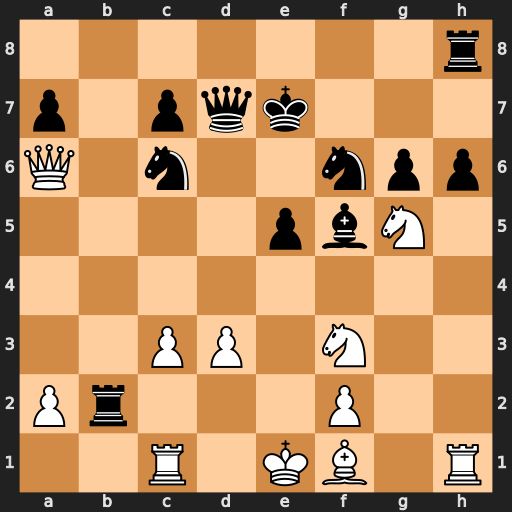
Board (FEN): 7r/p1pqk3/Q1n2npp/4pbN1/8/2PP1N2/Pr3P2/2R1KB1R
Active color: w
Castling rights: K
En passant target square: -
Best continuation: Qa3+ Qd6 Qxb2